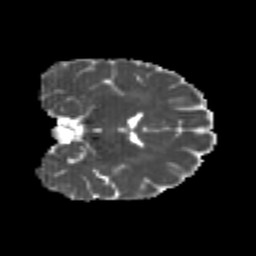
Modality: MD
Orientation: coronal
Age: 23
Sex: female
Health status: healthy
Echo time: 0.074 s